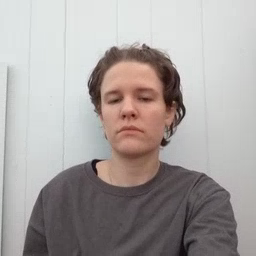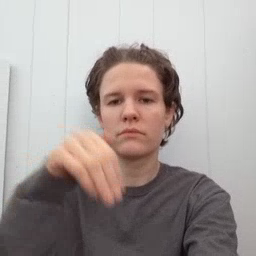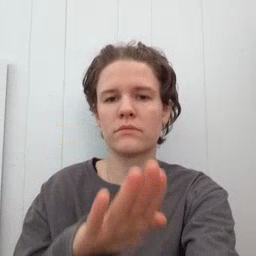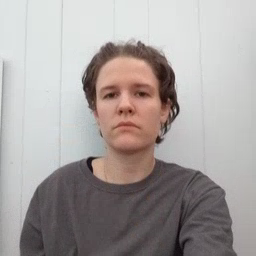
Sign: into